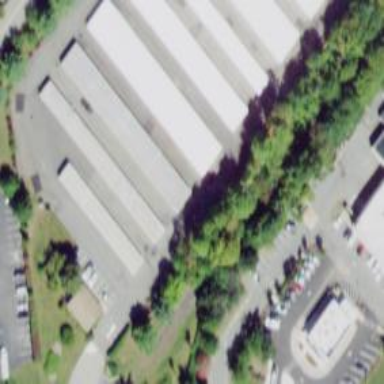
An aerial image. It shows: Group of garages.